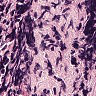
Metastatic tissue present: yes